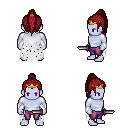
a pixel art fantasy rpg character, male body template, dark elf, purple skin, white tattered cape, magenta pants, brunette long topknot hairstyle, gold tiara, white cloth bracers, dagger, four views (front, back, left, right), 2x2 character sprite sheet, small pixel art, hard edges, no anti-aliasing